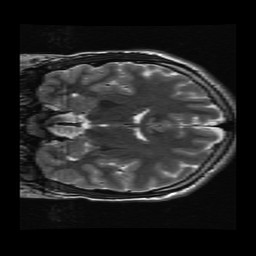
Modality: T2w
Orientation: coronal
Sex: male
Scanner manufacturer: ge
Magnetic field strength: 3 T
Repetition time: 5 s
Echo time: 0.1017 s